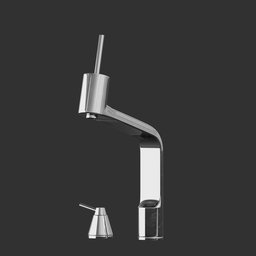
Label: appliances